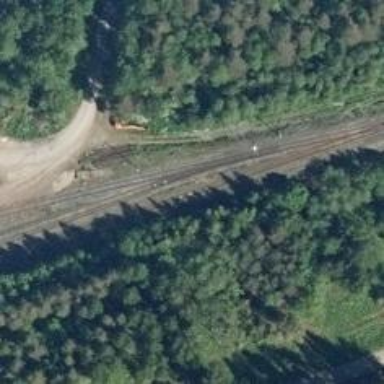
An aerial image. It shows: Railway signal.